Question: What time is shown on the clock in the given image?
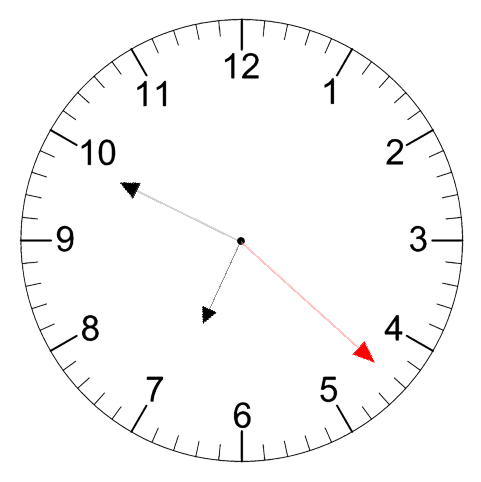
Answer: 06:49:22